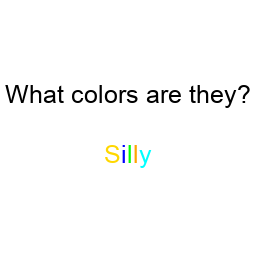
Color: gold, blue, lime, orange, cyan
Background color: white
Question text color: black